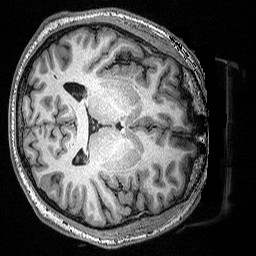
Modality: T1w
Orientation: axial
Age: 25
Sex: male
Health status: healthy
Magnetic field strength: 3 T
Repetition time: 2.53 s
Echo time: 0.00331 s